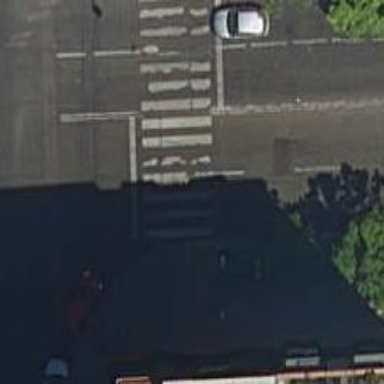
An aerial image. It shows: Road with traffic signals at crossing.